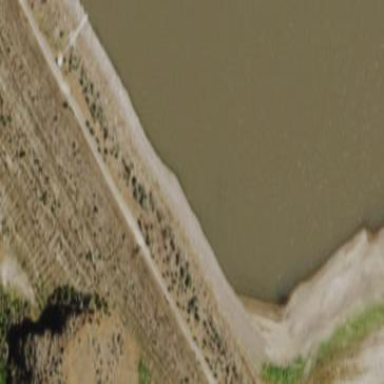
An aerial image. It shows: Earth dam across waterway.